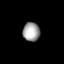
Tissue: prostate
Cell type: T cells
Senescence score: 0.8087
Nuclear area (px): 314
Mean DAPI intensity: 161.777